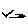
Label: line